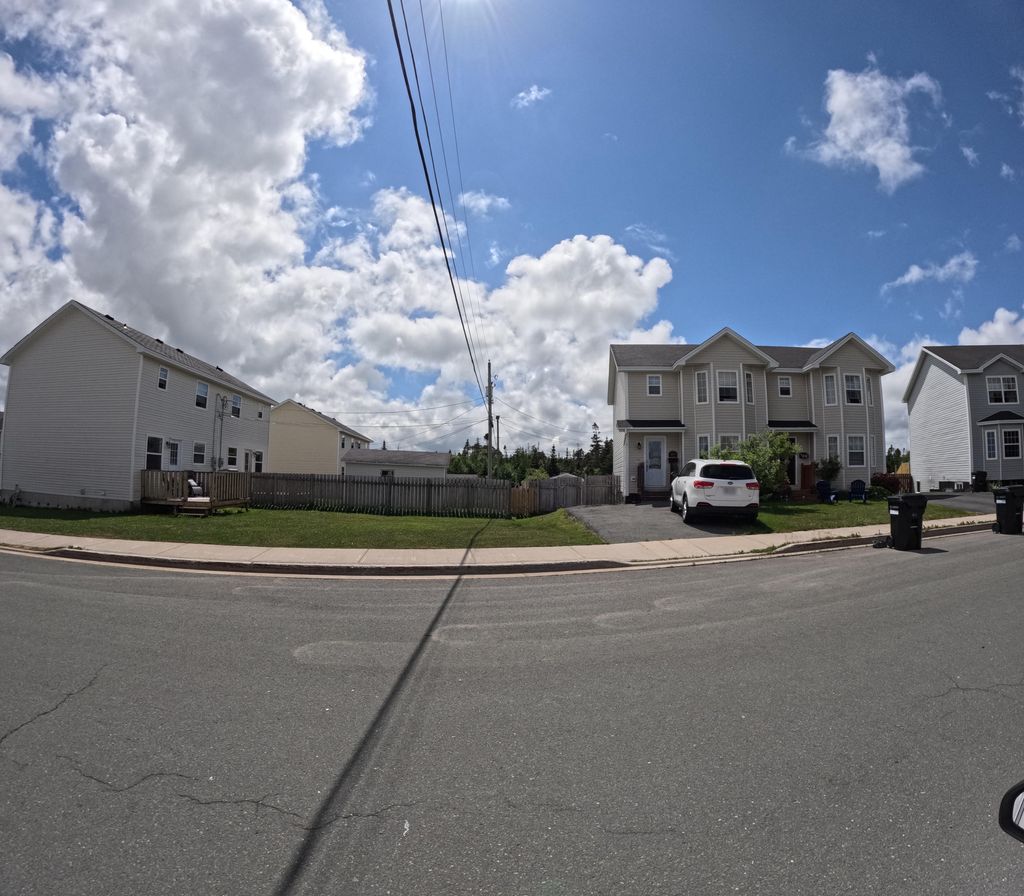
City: st_johns